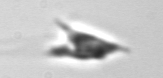
Label: Chrysochromulina_lanceolata